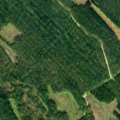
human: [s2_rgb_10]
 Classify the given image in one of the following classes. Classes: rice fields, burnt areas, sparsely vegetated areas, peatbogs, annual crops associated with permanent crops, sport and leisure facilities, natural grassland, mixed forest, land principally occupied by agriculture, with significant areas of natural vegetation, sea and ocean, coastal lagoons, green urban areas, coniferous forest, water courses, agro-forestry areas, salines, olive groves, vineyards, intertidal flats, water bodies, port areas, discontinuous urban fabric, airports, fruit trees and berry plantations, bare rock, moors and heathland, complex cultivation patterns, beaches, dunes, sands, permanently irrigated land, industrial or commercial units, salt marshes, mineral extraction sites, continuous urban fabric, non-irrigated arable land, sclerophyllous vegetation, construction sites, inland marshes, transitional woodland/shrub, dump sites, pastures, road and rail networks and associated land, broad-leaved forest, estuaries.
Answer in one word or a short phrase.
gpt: coniferous forest